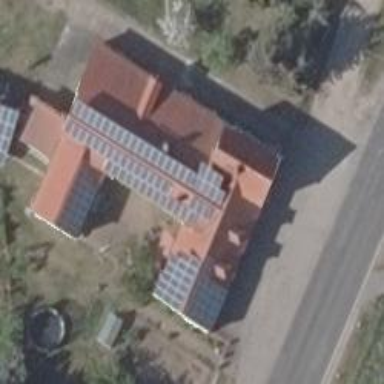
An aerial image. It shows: Solar photovoltaic panel generator producing electricity as small installation.